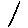
Label: line